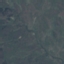
Land use / land cover: HerbaceousVegetation